Interaction volume radius: 5 \u00c5
Interaction volume height: 15 \u00c5
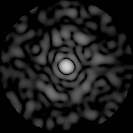
Disorder parameter: 0.801